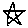
Label: star